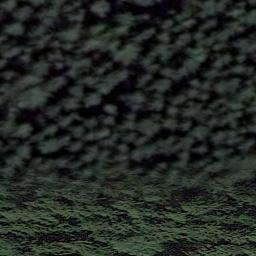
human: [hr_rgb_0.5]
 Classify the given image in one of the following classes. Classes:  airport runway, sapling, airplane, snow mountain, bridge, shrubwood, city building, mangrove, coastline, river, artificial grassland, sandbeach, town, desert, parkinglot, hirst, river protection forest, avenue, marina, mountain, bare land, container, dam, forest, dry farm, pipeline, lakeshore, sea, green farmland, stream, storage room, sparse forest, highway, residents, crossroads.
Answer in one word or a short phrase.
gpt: forest